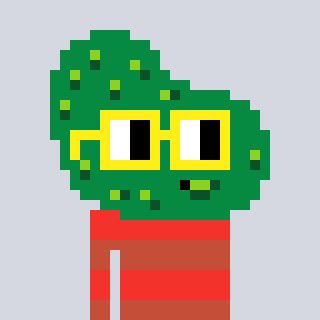
a pixel art character with square yellow glasses, a pickle-shaped head and a rust-colored body on a cool background